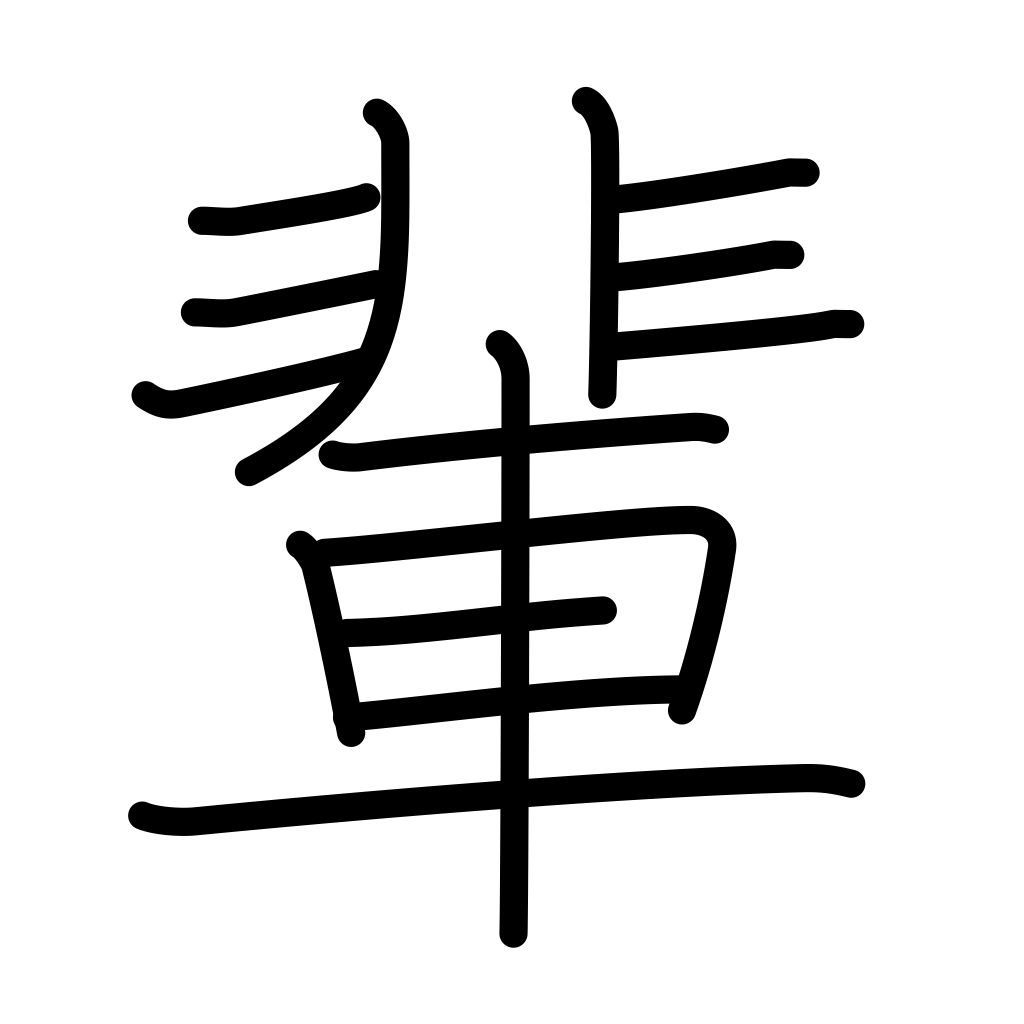
Meaning: comrade, fellow, people, companions